Field crop: tomato
Growth stage: 2
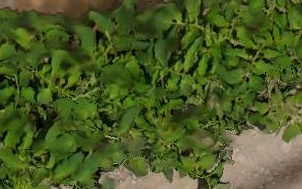
Species: tomato